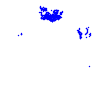
Particle: electron